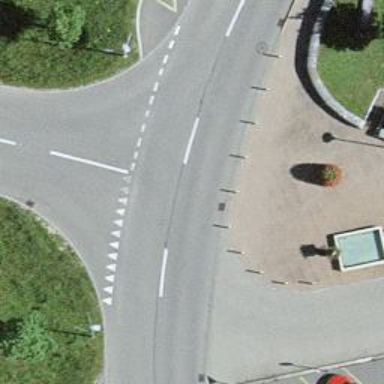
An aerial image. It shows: Bollard barrier.